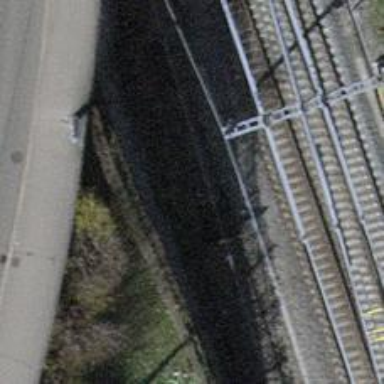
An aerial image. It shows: Railway buffer stop.